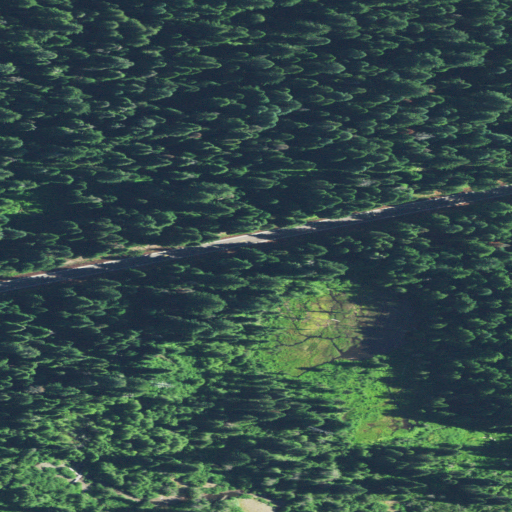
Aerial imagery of plain(s) in Oregon named Lost Prairie containing evergreen forest, woody wetlands, open development, and herbaceous wetlands